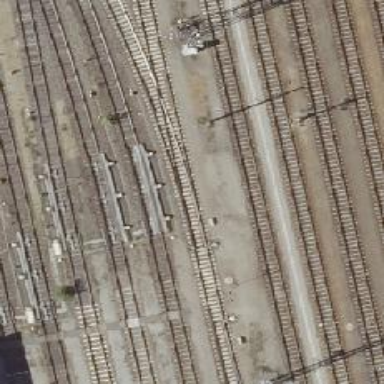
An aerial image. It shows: Railway switch.